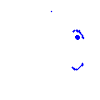
Particle: electron